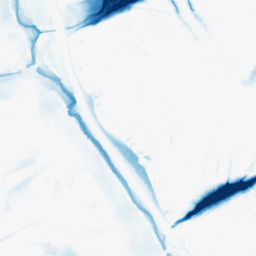
Category: morphological
Decomposition family: morphological
Decomposition parameters: operation: closing
size: 20
Upsampling method: quintic
Upsampling parameters: scale: 4
Upsampling scale: 4